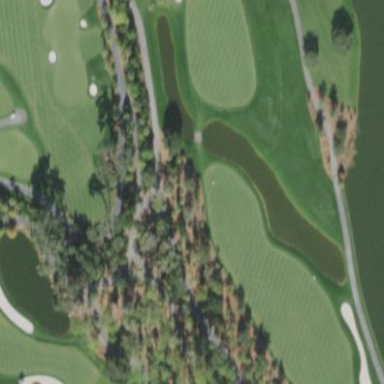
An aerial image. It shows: Water hazard in golf course. The hazard is natural water feature.